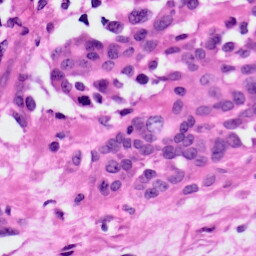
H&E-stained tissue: Ovarian